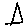
Label: triangle